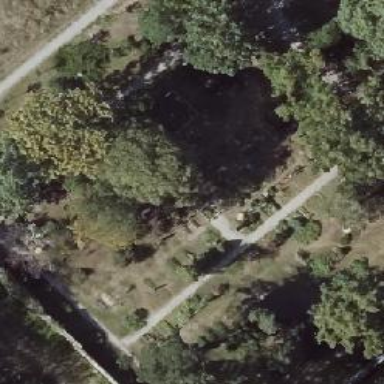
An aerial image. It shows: Historic tomb in cemetery.